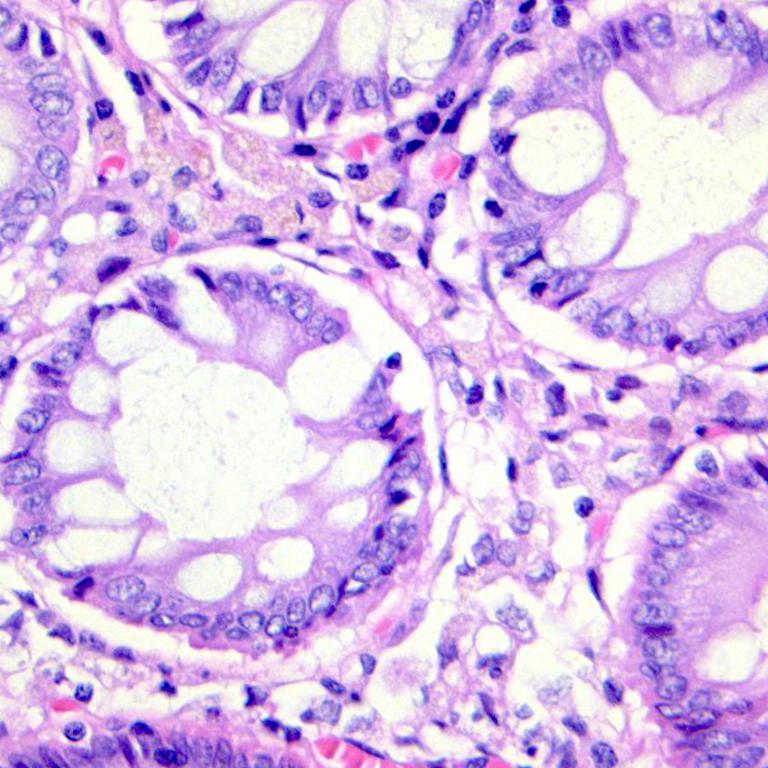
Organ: colon
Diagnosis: benign